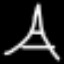
Label: The Eiffel Tower